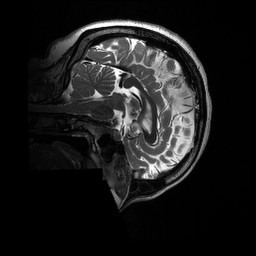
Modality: T2w
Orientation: sagittal
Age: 22
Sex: female